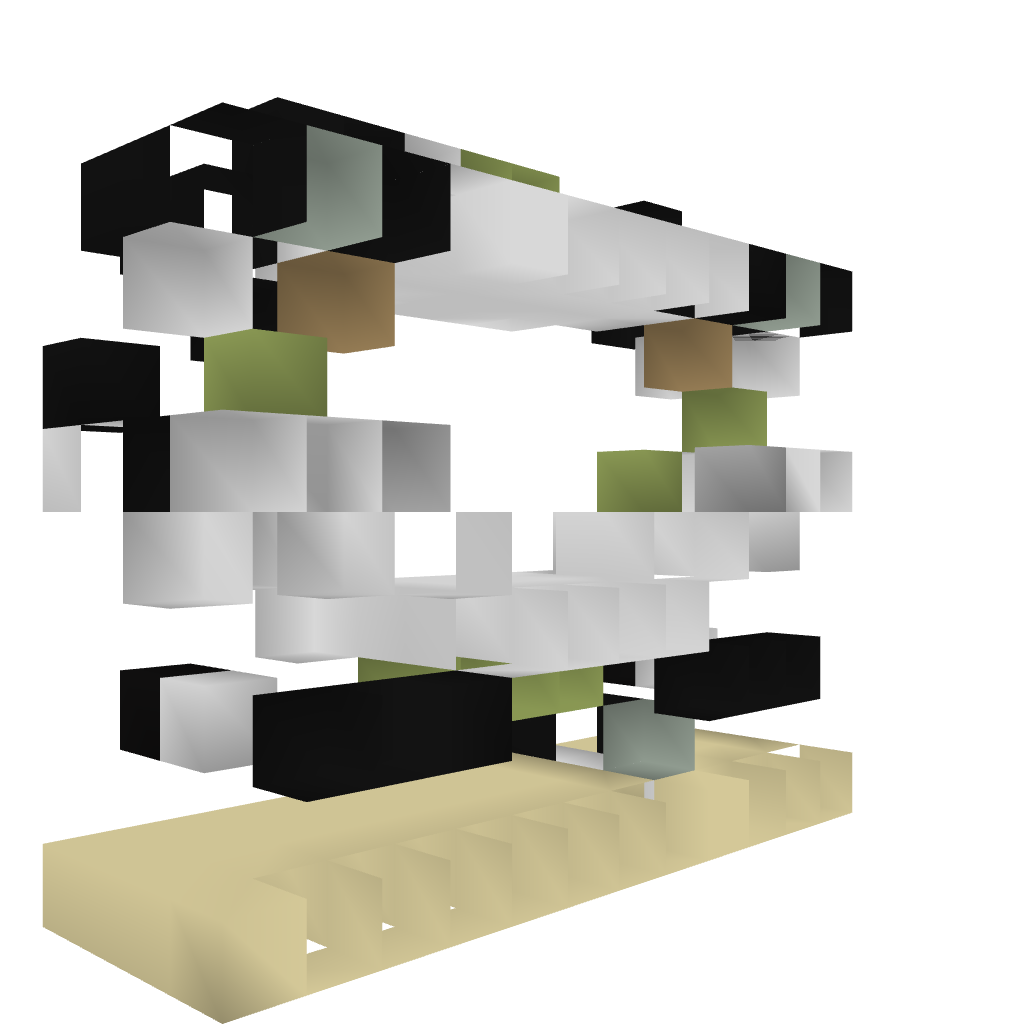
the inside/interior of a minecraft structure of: FAST 4x4 Vault Door